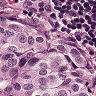
Metastatic tissue present: yes